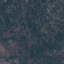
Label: HerbaceousVegetation